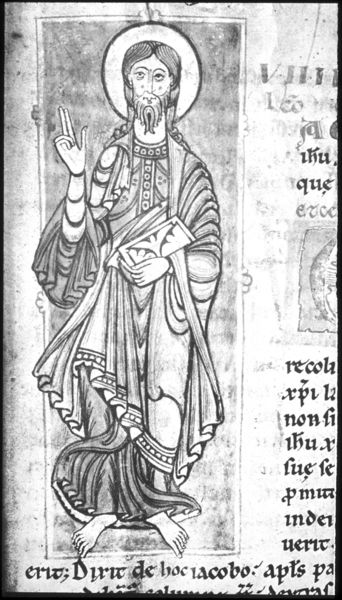
Titel: Codex Calixtinus
Institution: Santiago di Compostela, Archivo Catedral
Schlagwörter: hand, mann, umhang, weiß, finger, geste, grau, haar, schwarz, bart, augen, bibel, falten, rahmen, stehen, bild, gewand, haare, blatt, england, gotik, füße, schrift, rahmung, rand, faltenwurf, buch, kloster, barfuß, druck, seite, illustration, text, buchstaben, initiale, buchseite, pergament, heiligenschein, christus, jesus, romanik, segen, miniatur, schwur, handschrift, latein, segensgestus, glorie, buchmalerei, manuskript, segensgeste, illumination, chrisus, 1200, hheiligenschein